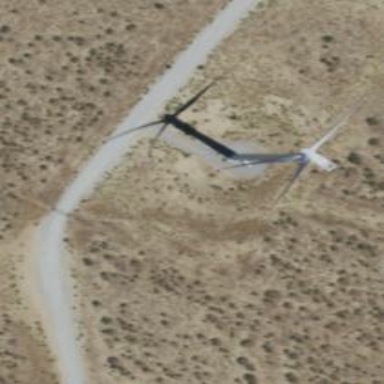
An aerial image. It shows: Wind generator powered by wind turbines of horizontal axis type. It is manufactured by Vestas.